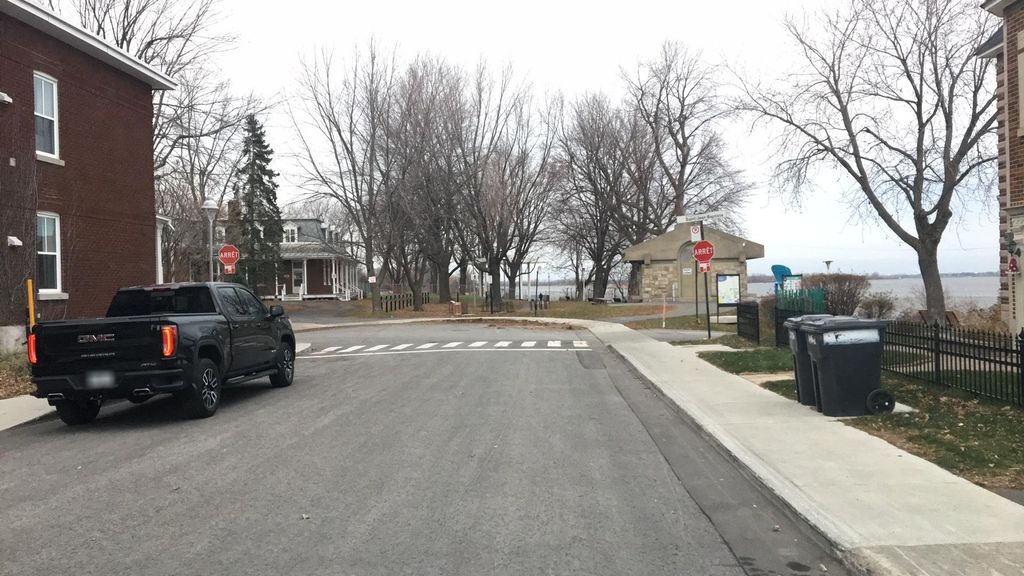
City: montreal